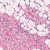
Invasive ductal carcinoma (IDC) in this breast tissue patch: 1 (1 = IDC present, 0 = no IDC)